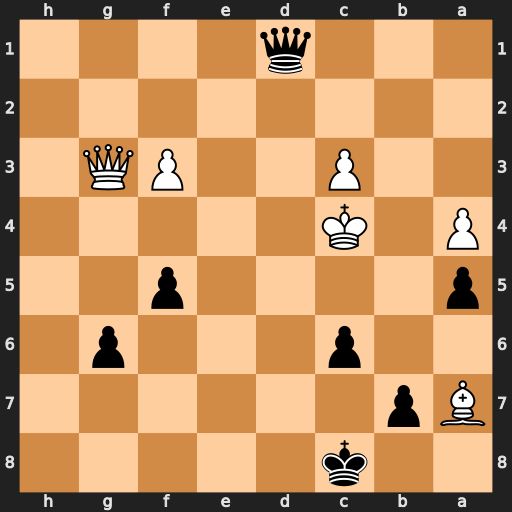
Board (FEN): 2k5/Bp6/2p3p1/p4p2/P1K5/2P2PQ1/8/3q4
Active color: b
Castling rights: -
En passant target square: -
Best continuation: Qd5#